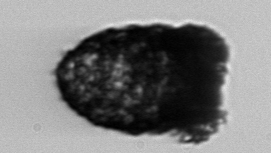
Label: Stenosemella_pacifica